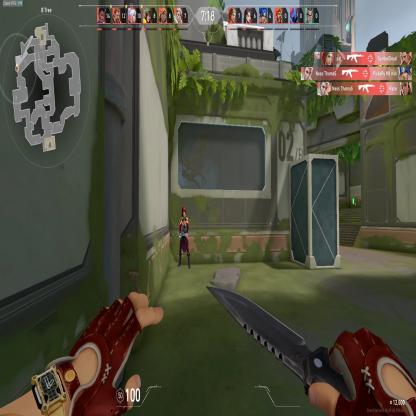
Label: enemy